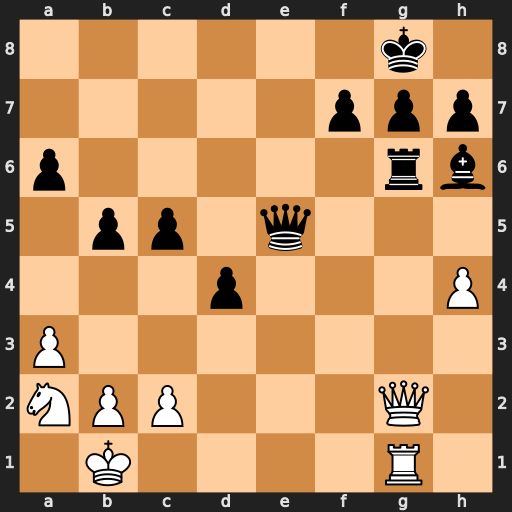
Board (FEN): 6k1/5ppp/p5rb/1pp1q3/3p3P/P7/NPP3Q1/1K4R1
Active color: w
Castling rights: -
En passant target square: -
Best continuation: Qa8+ Qb8 Qxb8#